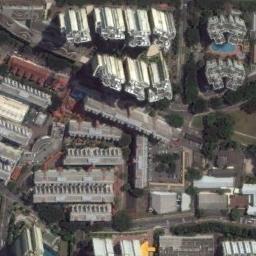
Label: commercial_area